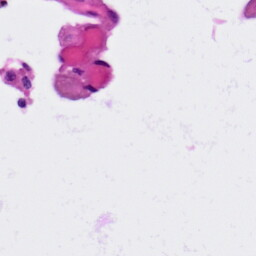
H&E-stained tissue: Lung